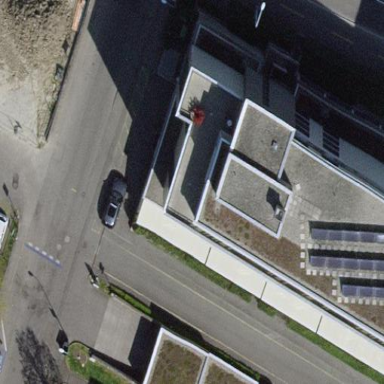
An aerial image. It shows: View of roof of building.